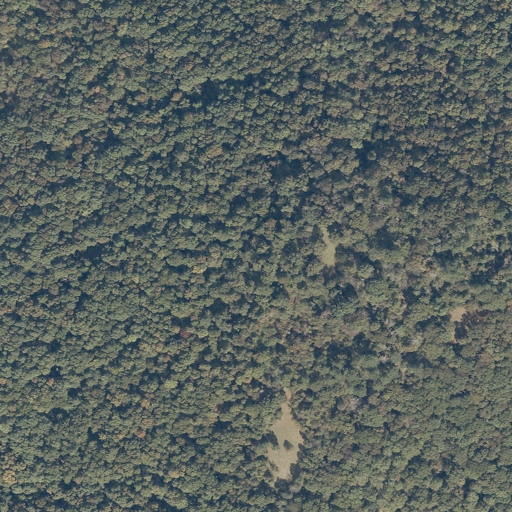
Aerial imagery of mountain in Alabama named John Doss Mountain containing deciduous forest and mixed forest